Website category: auto
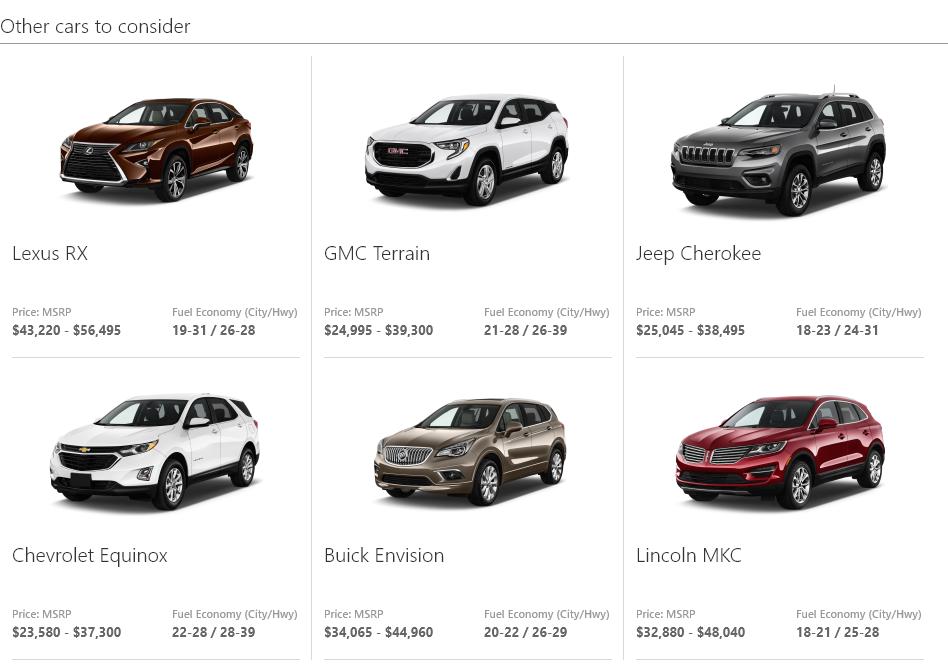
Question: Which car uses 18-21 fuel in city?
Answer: Lincoln MKC

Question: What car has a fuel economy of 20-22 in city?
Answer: Buick Envision

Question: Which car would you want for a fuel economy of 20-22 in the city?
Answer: Buick Envision

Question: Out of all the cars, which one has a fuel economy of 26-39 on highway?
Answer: GMC Terrain

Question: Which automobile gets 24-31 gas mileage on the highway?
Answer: Jeep Cherokee

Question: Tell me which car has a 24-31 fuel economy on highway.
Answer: Jeep Cherokee

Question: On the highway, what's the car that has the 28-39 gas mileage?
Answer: Chevrolet Equinox

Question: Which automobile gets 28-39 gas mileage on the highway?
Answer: Chevrolet Equinox

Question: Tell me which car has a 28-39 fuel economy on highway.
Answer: Chevrolet Equinox

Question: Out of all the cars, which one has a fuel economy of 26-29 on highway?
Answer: Buick Envision

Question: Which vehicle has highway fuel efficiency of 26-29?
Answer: Buick Envision

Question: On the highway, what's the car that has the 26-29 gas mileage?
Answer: Buick Envision

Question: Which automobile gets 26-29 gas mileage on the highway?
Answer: Buick Envision

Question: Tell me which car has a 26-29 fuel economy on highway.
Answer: Buick Envision

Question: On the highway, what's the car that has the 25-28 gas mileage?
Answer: Lincoln MKC

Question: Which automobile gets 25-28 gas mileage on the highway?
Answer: Lincoln MKC

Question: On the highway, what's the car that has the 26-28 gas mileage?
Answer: Lexus RX

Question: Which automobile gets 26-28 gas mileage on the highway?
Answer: Lexus RX